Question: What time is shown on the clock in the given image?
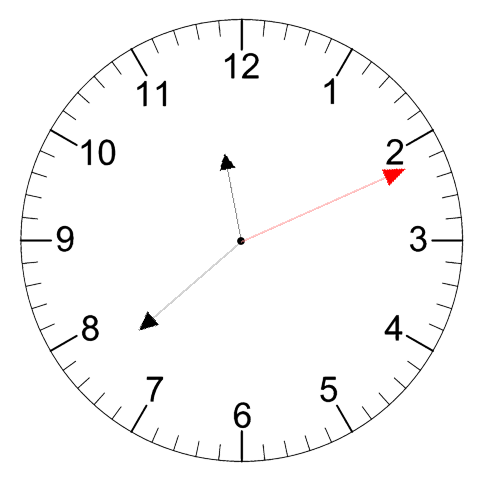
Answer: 11:38:11